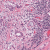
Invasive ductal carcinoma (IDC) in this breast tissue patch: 1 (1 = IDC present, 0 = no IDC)